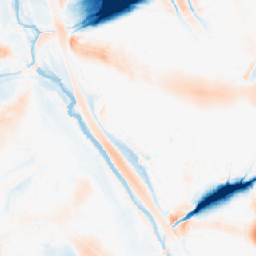
Category: morphological
Decomposition family: morphological_ellipse
Decomposition parameters: operation: average
width: 50
height: 50
Upsampling method: nearest
Upsampling parameters: scale: 8
Upsampling scale: 8